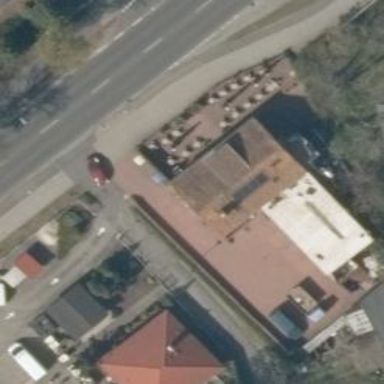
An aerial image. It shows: Bar.